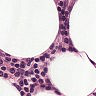
Metastatic tissue present: no